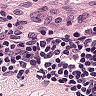
Metastatic tissue present: no